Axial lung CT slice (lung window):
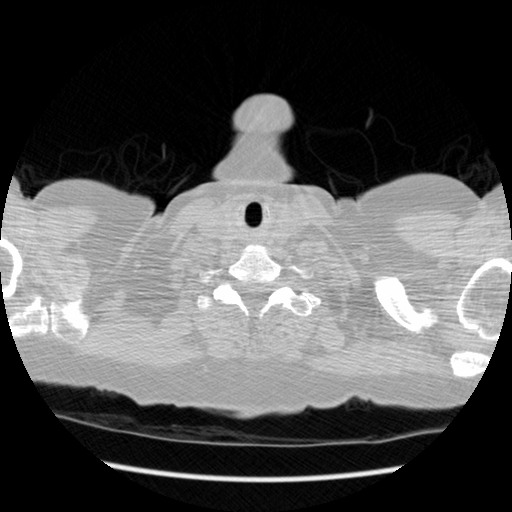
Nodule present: no